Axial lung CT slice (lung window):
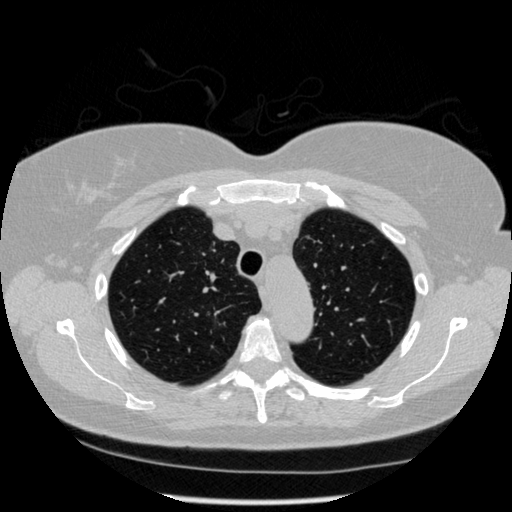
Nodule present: no